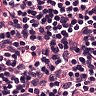
Metastatic tissue present: no